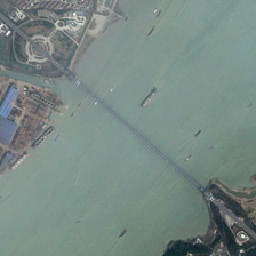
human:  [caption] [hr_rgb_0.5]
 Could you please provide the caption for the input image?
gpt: There is a bridge on the river, and there are tributaries and buildings along the river.

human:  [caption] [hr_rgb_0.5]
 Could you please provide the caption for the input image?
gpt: a prosperous city area is connected with a bleaker area with a long bridge which spans the bustling river course .

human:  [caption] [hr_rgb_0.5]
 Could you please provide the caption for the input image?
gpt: There is a bridge on the river, it has a tributary, and there are several buildings on the bank of the river.

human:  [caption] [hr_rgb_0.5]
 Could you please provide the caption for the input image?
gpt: the bridge connects two towns over the river .

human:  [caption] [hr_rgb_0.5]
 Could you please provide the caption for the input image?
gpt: some buildings and green plants are in two sides of a river with a bridge over it .